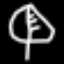
Label: leaf